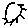
Label: sun